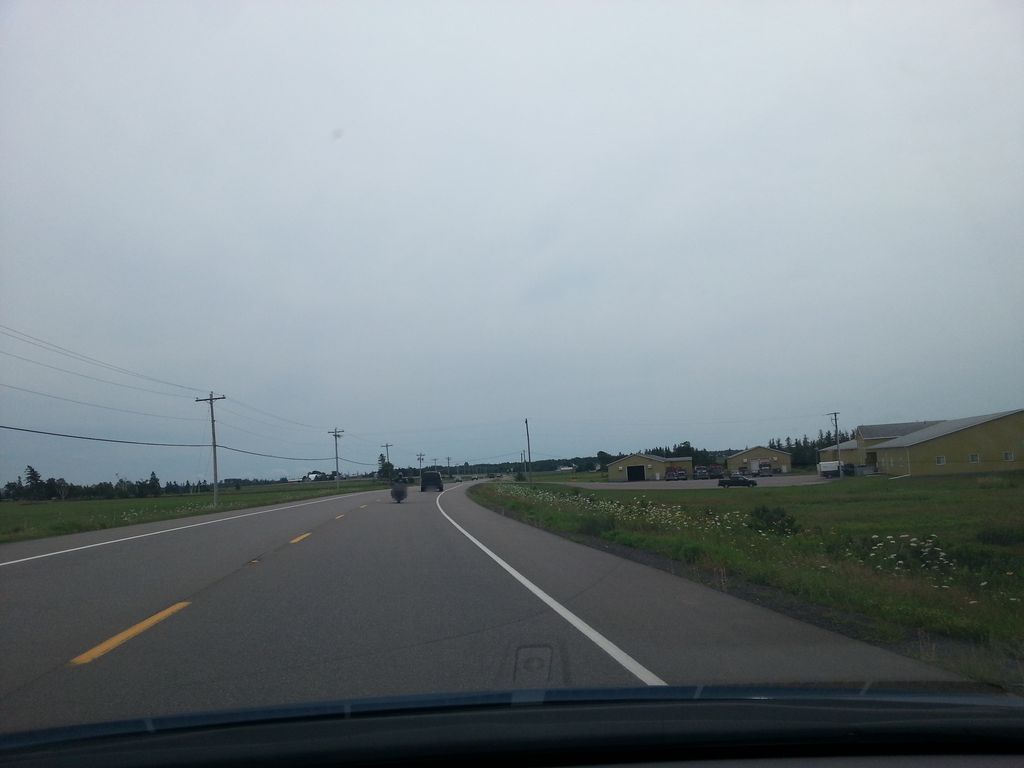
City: charlottetown